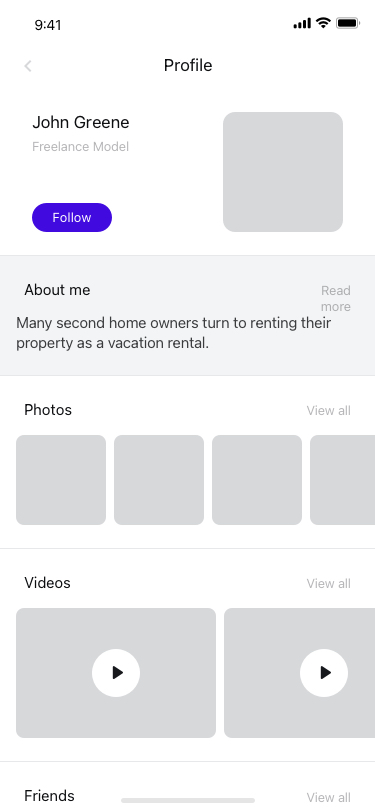
Text in this UI design:
Photos
View all
Videos
View all
Friends
View all
About me
Read more
Many second home owners turn to renting their property as a vacation rental.
John Greene
Freelance Model
Follow
Profile